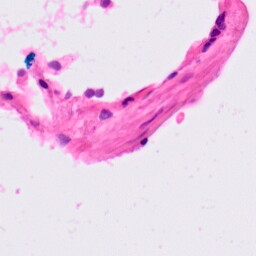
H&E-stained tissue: Lung